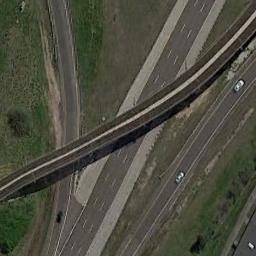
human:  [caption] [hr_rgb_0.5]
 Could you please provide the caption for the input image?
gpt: The directional overpass is over the roads on the lawn .

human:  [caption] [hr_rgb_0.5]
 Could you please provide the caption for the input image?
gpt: Several cars are on the road under the overpass .

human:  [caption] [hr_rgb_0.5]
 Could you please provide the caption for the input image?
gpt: The overpass is next to the grass with some cars .

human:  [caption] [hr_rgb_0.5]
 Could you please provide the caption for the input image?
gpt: On the highway, There is an overpass .

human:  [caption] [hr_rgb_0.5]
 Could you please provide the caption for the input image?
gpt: There are green lawns beside the overpass .